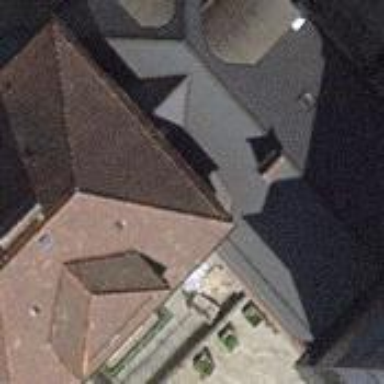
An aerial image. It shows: Building with side-hipped roof shape.